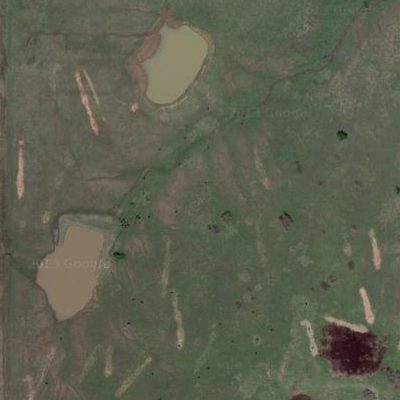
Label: Grass